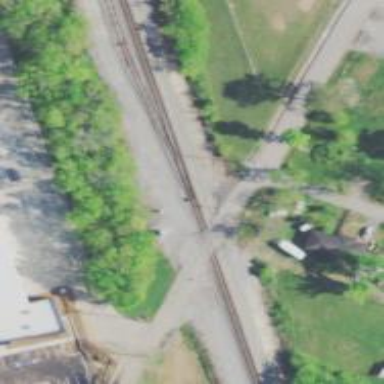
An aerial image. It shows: Level crossing with lights on the railway.